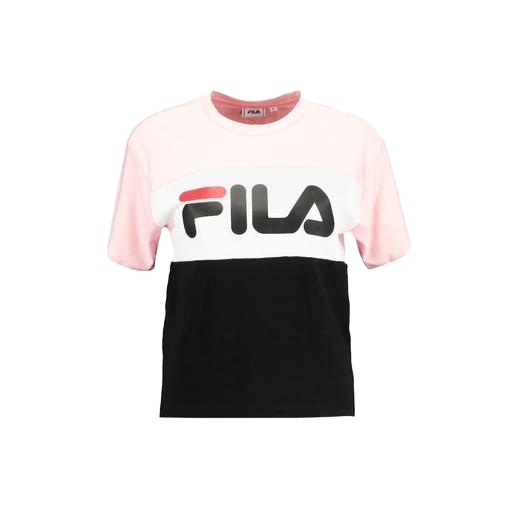
colorblock graphic tee, pink pima logo tee, colorblock tee, white background